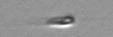
Label: flagellate_morphotype3